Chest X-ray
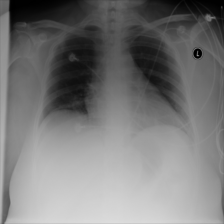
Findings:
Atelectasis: negative
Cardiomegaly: negative
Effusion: negative
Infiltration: negative
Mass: negative
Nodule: negative
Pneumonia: negative
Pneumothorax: negative
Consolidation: negative
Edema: negative
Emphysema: negative
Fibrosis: negative
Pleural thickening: negative
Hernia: negative